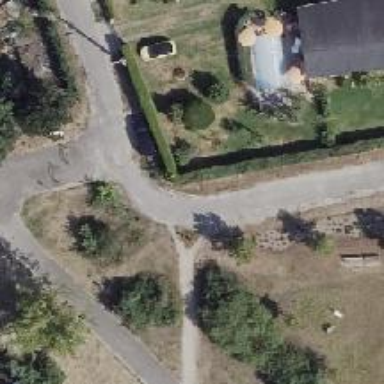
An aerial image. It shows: Asphalt road in residential area.